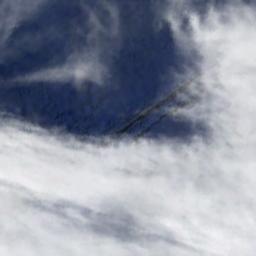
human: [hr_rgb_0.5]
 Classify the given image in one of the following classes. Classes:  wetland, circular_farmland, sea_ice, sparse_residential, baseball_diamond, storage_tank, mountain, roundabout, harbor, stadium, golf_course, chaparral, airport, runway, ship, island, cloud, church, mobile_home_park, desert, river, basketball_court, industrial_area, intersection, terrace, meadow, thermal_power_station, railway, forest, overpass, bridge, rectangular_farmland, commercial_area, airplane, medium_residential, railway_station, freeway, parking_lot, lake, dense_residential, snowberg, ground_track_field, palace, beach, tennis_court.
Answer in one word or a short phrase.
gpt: cloud